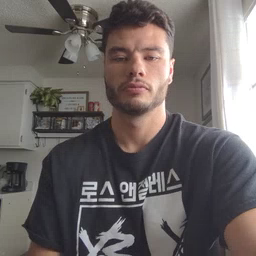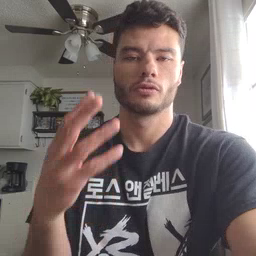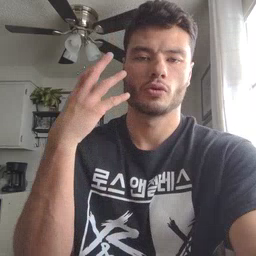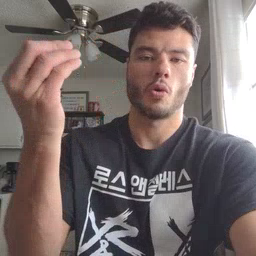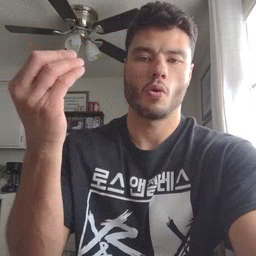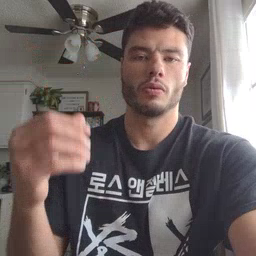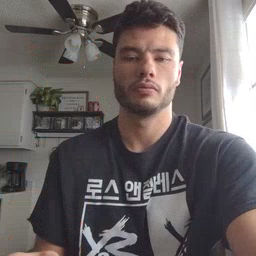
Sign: go